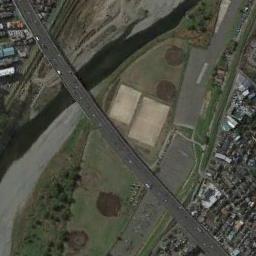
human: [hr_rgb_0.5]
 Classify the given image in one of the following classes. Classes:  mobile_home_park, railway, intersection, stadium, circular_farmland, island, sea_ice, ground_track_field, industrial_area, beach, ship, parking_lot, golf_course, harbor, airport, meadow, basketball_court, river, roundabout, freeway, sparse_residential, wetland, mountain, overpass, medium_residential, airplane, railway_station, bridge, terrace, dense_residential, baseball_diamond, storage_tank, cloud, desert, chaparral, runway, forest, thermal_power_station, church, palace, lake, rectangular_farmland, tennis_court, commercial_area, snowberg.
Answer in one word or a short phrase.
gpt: bridge